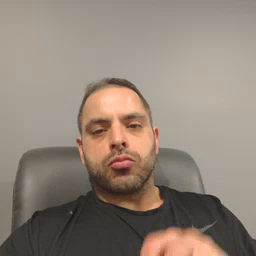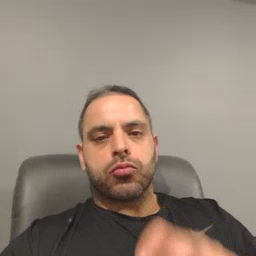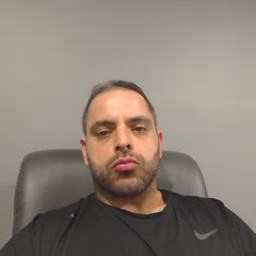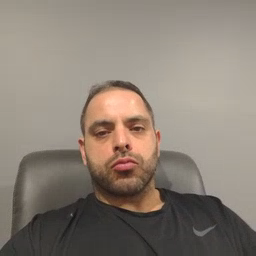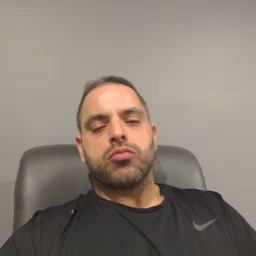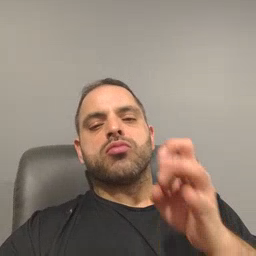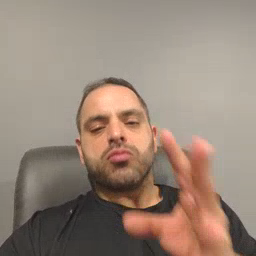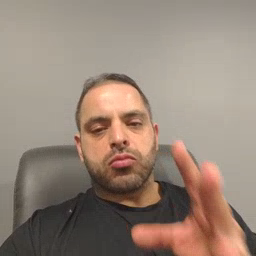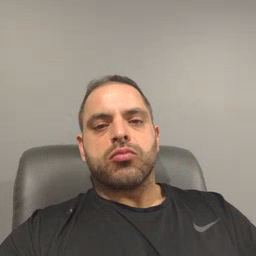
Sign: hate